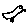
Label: bird